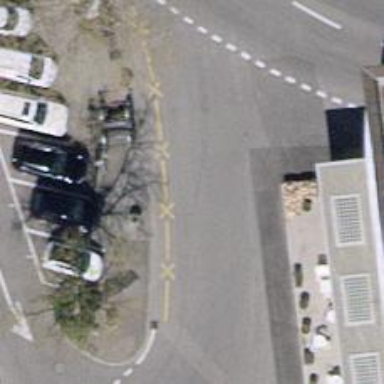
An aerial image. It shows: Toilets are available here.